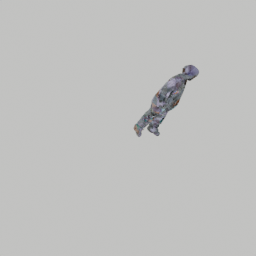
Label: people